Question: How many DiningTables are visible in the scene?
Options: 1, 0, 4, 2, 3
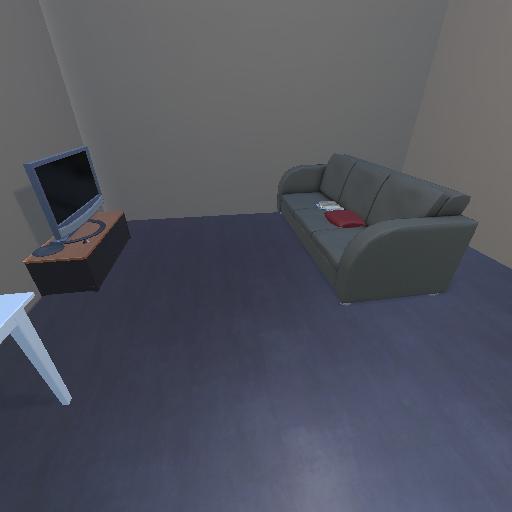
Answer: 1